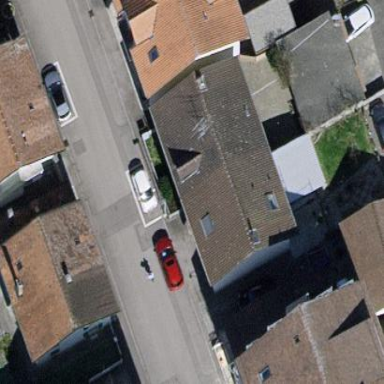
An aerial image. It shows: Gabled roofed house.